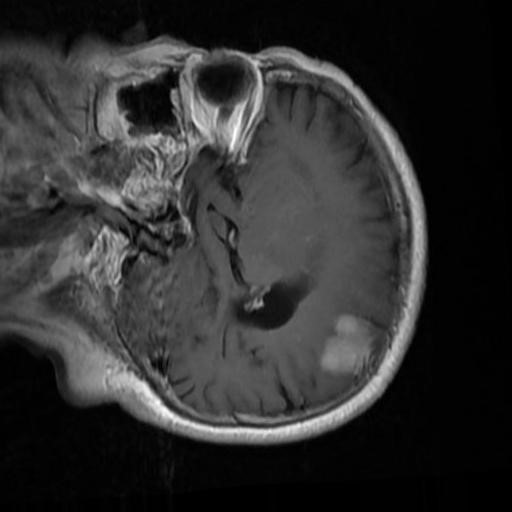
Label: brain_menin